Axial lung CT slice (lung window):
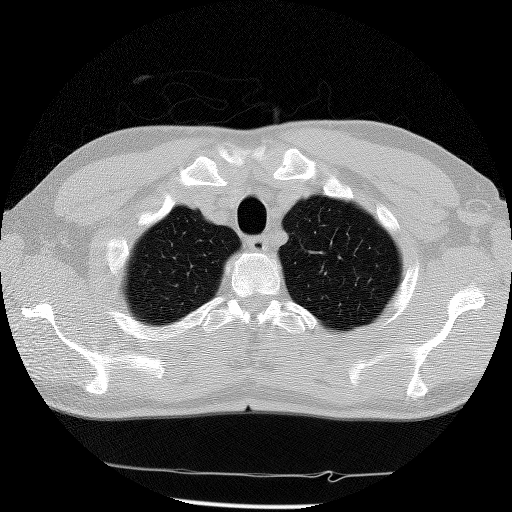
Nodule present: no